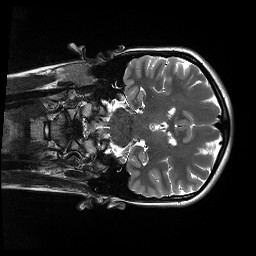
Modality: T2w
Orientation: coronal
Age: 20
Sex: female